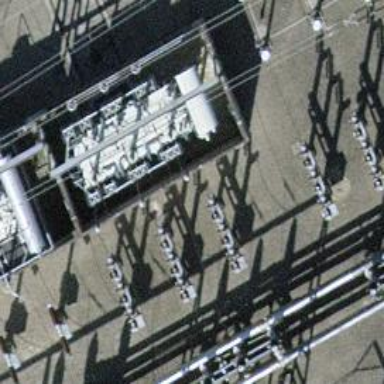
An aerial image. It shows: Transformer.